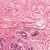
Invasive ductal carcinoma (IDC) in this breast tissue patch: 0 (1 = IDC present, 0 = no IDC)